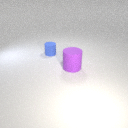
large purple rubber cylinder in front of small blue rubber cylinder